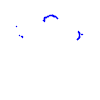
Particle: kaon